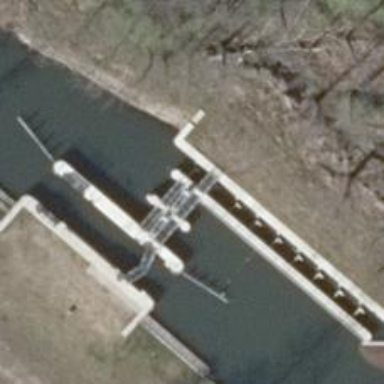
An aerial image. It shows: Weir in waterway.